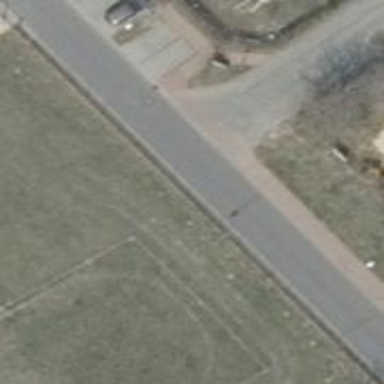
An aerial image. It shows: Residential road with asphalt surface.